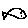
Label: fish